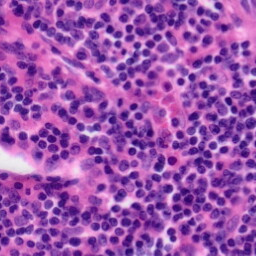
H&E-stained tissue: Tonsil